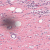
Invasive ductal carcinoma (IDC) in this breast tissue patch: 1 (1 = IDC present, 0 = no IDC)